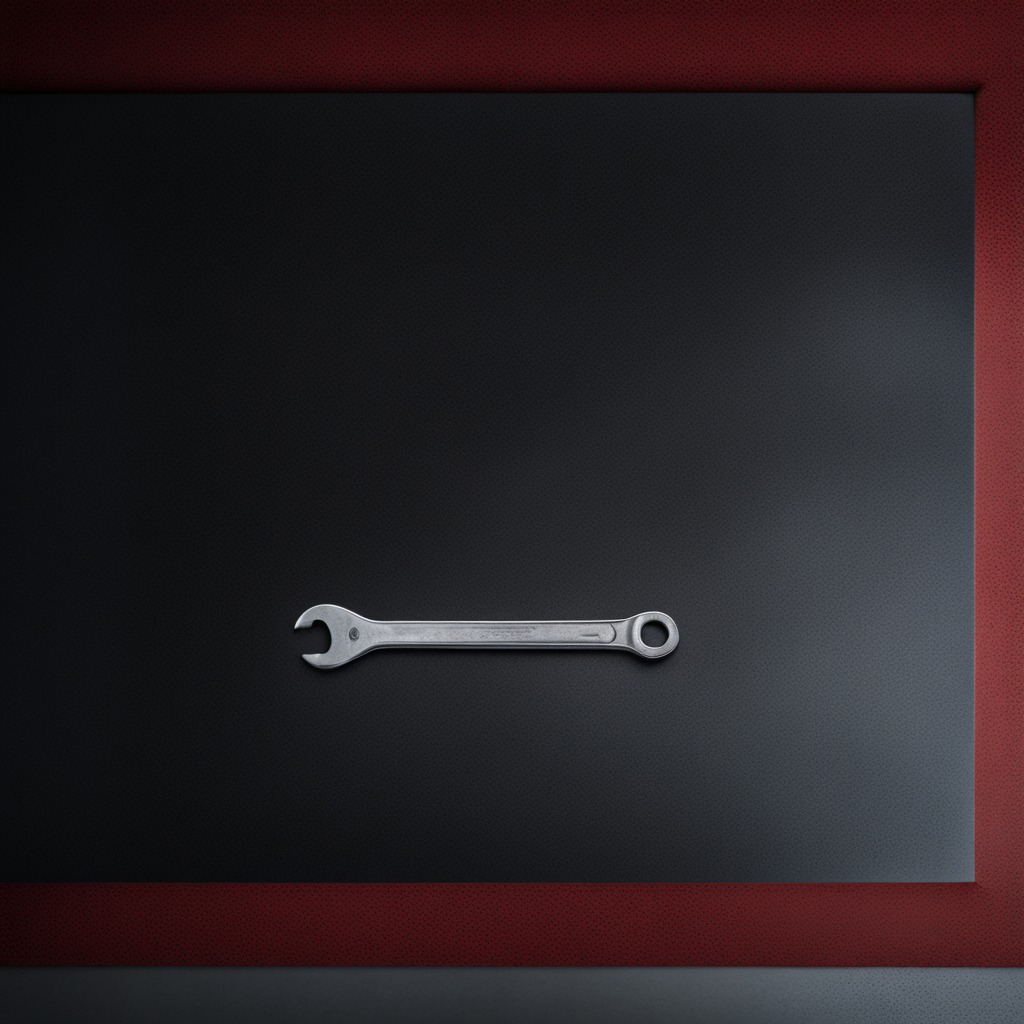
An wrench lying on a clean granite tabletop covered with a red rubber mat inside a workshop at night dim ambient light soft shadows worn but beneath the mat